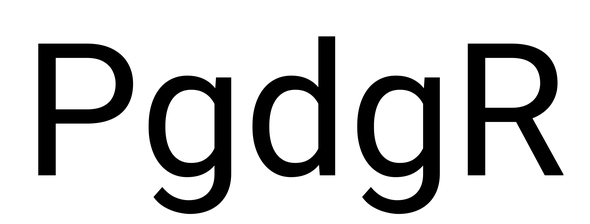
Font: Roboto_Regular